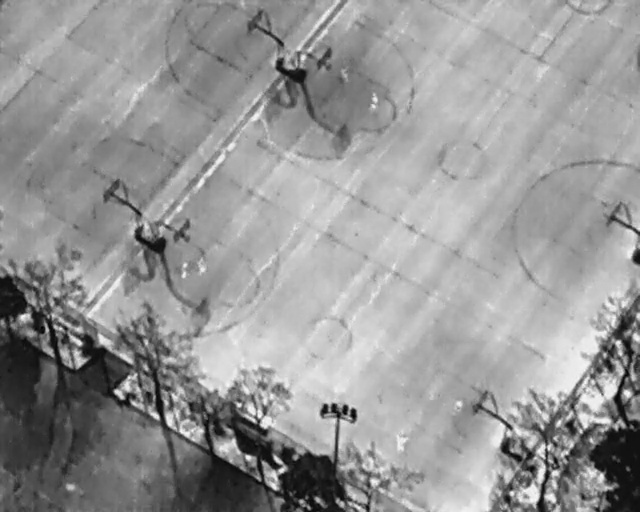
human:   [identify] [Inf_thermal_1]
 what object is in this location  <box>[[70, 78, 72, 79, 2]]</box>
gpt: <ref>1 small person at the bottom right</ref>

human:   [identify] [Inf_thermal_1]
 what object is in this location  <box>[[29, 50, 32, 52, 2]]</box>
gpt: <ref>1 medium person at the center</ref>

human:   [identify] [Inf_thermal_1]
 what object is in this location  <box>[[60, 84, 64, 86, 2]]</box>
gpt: <ref>1 medium person at the bottom</ref>